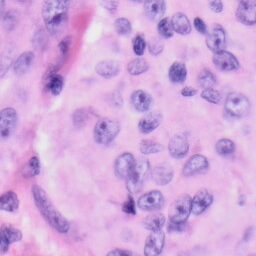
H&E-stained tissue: Skin